Question: ve been working on Ruby on Rails application development using NitrousIO for my environment and Heroku for Deployment. For some of the modules I could successfully deploy on Heroku and it's working fine but for some of the modules, it says 'We're sorry, but something went wrong.'
I've been all the steps like 'heroku run rake db:migrate' after pushing the latest code to heroku but no success
1. What are the ways now to reset my db on Heroku such that It can work for all the modules without issues. Guide/Point me the step-by-step procedure please
2. Is there only db reset option to get going or do we have any intermediate solution which gets me out of this situation ?
These are my Heroku Logs with 'heroku logs -n 250'
'''
action@rksrailszone-182221:~/enterpriseape(nesting-purchases)$ heroku logs -n 250
2015-01-16T16:35:08.590482+00:00 heroku[web.1]: Unidling
2015-01-16T16:35:08.591399+00:00 heroku[web.1]: State changed from down to starting
2015-01-16T16:35:12.002231+00:00 heroku[web.1]: Starting process with command 'bin/rails server -p 46010 -e production'
2015-01-16T16:35:16.619546+00:00 app[web.1]: [2015-01-16 16:35:16] INFO WEBrick 1.3.1
2015-01-16T16:35:16.619962+00:00 app[web.1]: [2015-01-16 16:35:16] INFO WEBrick::HTTPServer#start: pid=3 port=46010
2015-01-16T16:35:16.619570+00:00 app[web.1]: [2015-01-16 16:35:16] INFO ruby 2.0.0 (2014-11-13) [x86_64-linux]
2015-01-16T16:35:16.950487+00:00 heroku[web.1]: State changed from starting to up
2015-01-16T16:35:17.990652+00:00 heroku[router]: at=info method=GET path="/" host=enterpriseape-ramakballa.herokuapp.com request_id=6a0355dc-73fd-4b10-9a2e-066ae51a403a fwd="49.205.144.212" dyno=web
.1 connect=2ms service=115ms status=200 bytes=1896
2015-01-16T16:35:24.243086+00:00 heroku[router]: at=info method=GET path="/assets/application-f71602a6cb0cb5ada02d834e1b9e35cb.css" host=enterpriseape-ramakballa.herokuapp.com request_id=6251571f-d5
6c-4af4-bc4a-7bf0b4ea1961 fwd="49.205.144.212" dyno=web.1 connect=2ms service=5817ms status=304 bytes=231
2015-01-16T16:35:24.699601+00:00 heroku[router]: at=info method=GET path="/favicon.ico" host=enterpriseape-ramakballa.herokuapp.com request_id=0cc95f6f-5255-4345-8f63-e53c43bad31f fwd="49.205.144.21
2" dyno=web.1 connect=1ms service=9ms status=404 bytes=1829
2015-01-16T16:35:50.967577+00:00 heroku[router]: at=info method=GET path="/invoices" host=enterpriseape-ramakballa.herokuapp.com request_id=e8cdea65-e2f0-4a5a-acbd-cbd599a5e8a6 fwd="49.205.144.212"
dyno=web.1 connect=2ms service=108ms status=200 bytes=2765
2015-01-16T16:35:51.378408+00:00 heroku[router]: at=info method=GET path="/assets/application-f71602a6cb0cb5ada02d834e1b9e35cb.css" host=enterpriseape-ramakballa.herokuapp.com request_id=9d2facec-b8
cb-40d5-aebf-264154e5e59e fwd="49.205.144.212" dyno=web.1 connect=2ms service=14ms status=304 bytes=231
action@rksrailszone-182221:~/enterpriseape(nesting-purchases)$
'''

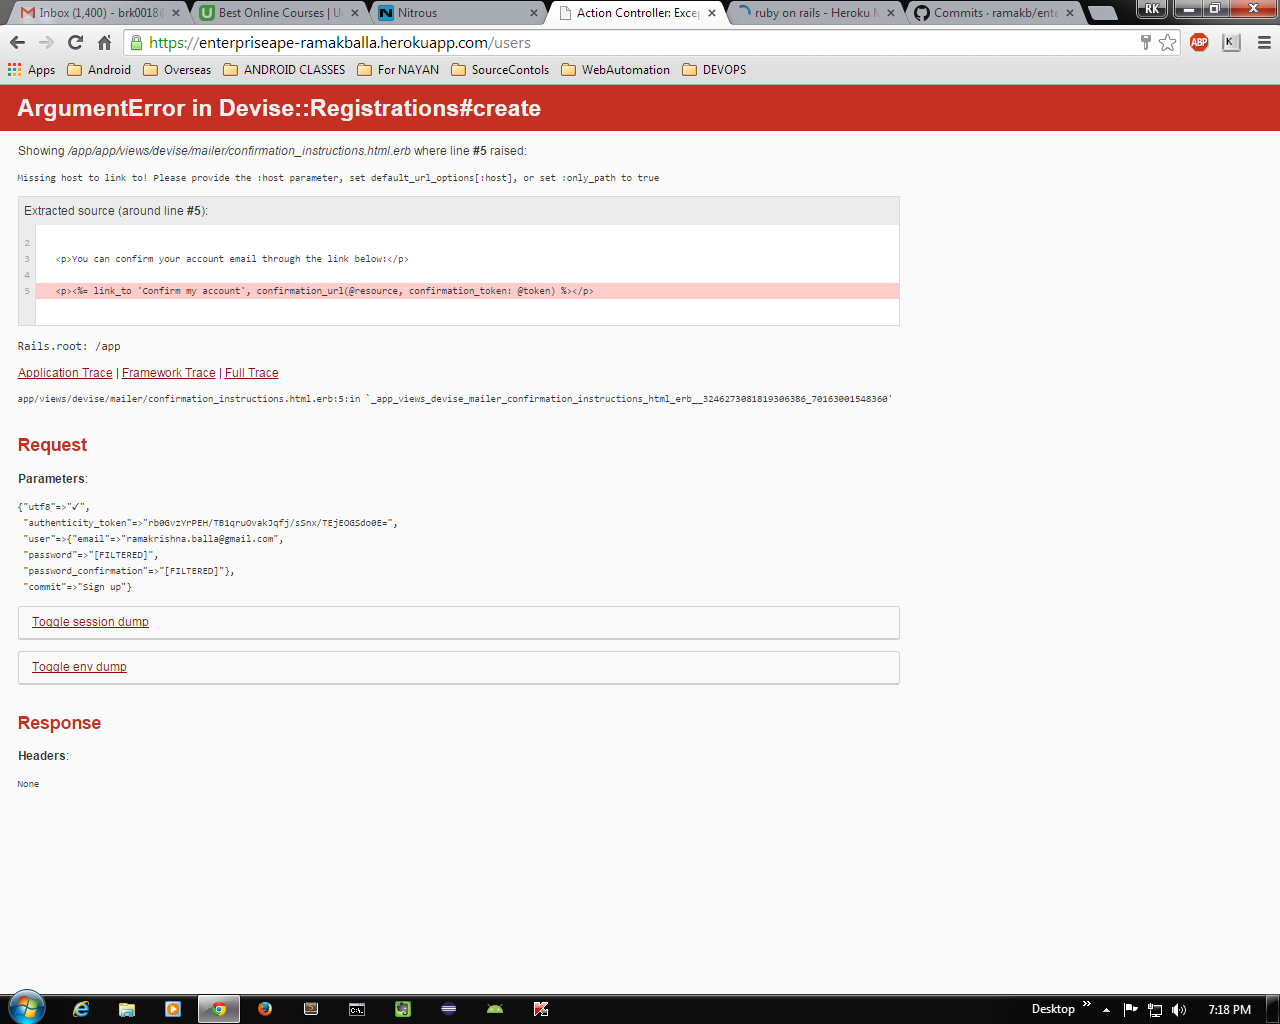
Answer: Based on the 'Missing host to link to' error message in your screenshot it looks like you are missing some configuration. The 'link_to' method needs to know the hostname to use to generate the full URL for the given link. You can configure this in each environment file, in this case you need to add something like this to your 'config/environments/production.rb':
'''
config.action_mailer.default_url_options = { :host => "enterpriseape-ramakballa.herokuapp.com" }
'''